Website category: auto
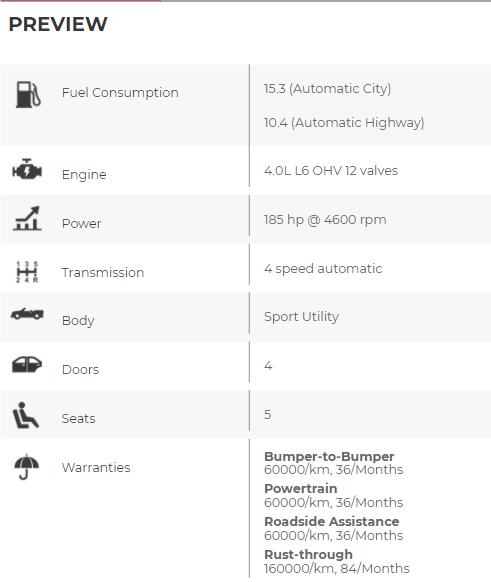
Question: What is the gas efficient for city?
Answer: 15.3 (Automatic City)

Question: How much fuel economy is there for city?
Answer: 15.3 (Automatic City)

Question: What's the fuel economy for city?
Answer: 15.3 (Automatic City)

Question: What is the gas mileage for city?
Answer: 15.3 (Automatic City)

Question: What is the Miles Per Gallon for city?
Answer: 15.3 (Automatic City)

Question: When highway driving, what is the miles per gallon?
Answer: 10.4 (Automatic Highway)

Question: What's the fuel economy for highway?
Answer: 10.4 (Automatic Highway)

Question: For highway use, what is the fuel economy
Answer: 10.4 (Automatic Highway)

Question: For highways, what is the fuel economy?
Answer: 10.4 (Automatic Highway)

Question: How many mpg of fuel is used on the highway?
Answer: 10.4 (Automatic Highway)

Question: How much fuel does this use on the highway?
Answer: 10.4 (Automatic Highway)

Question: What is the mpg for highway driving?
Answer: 10.4 (Automatic Highway)

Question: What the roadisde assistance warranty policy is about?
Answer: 60000/km, 36/Months

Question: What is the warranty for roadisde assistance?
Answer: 60000/km, 36/Months

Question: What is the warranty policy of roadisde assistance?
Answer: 60000/km, 36/Months

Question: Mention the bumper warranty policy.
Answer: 60000/km, 36/Months

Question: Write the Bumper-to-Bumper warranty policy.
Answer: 60000/km, 36/Months

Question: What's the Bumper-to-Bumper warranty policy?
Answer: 60000/km, 36/Months

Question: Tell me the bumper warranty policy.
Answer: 60000/km, 36/Months

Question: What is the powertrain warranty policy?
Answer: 60000/km, 36/Months

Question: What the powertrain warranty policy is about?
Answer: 60000/km, 36/Months

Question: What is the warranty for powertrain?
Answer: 60000/km, 36/Months